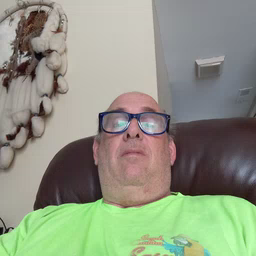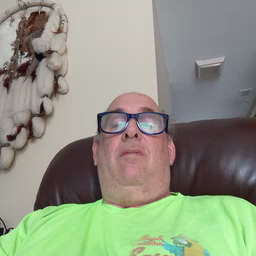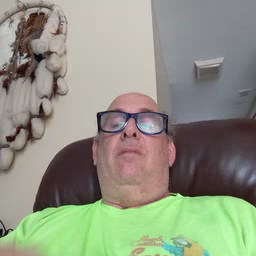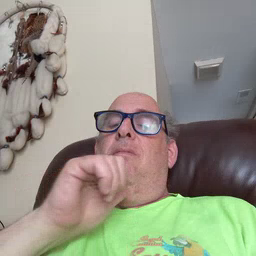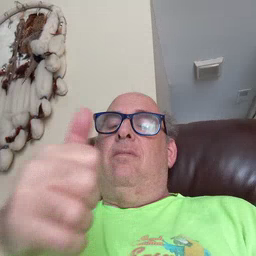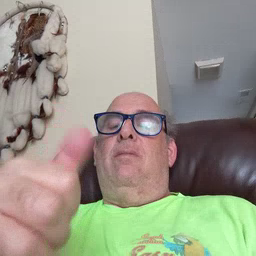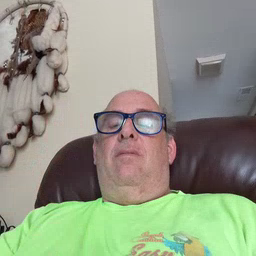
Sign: not